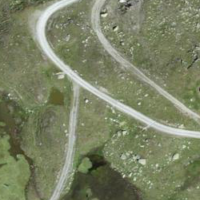
EUNIS habitat code: 31
Species observed at this site:
Silene acaulis